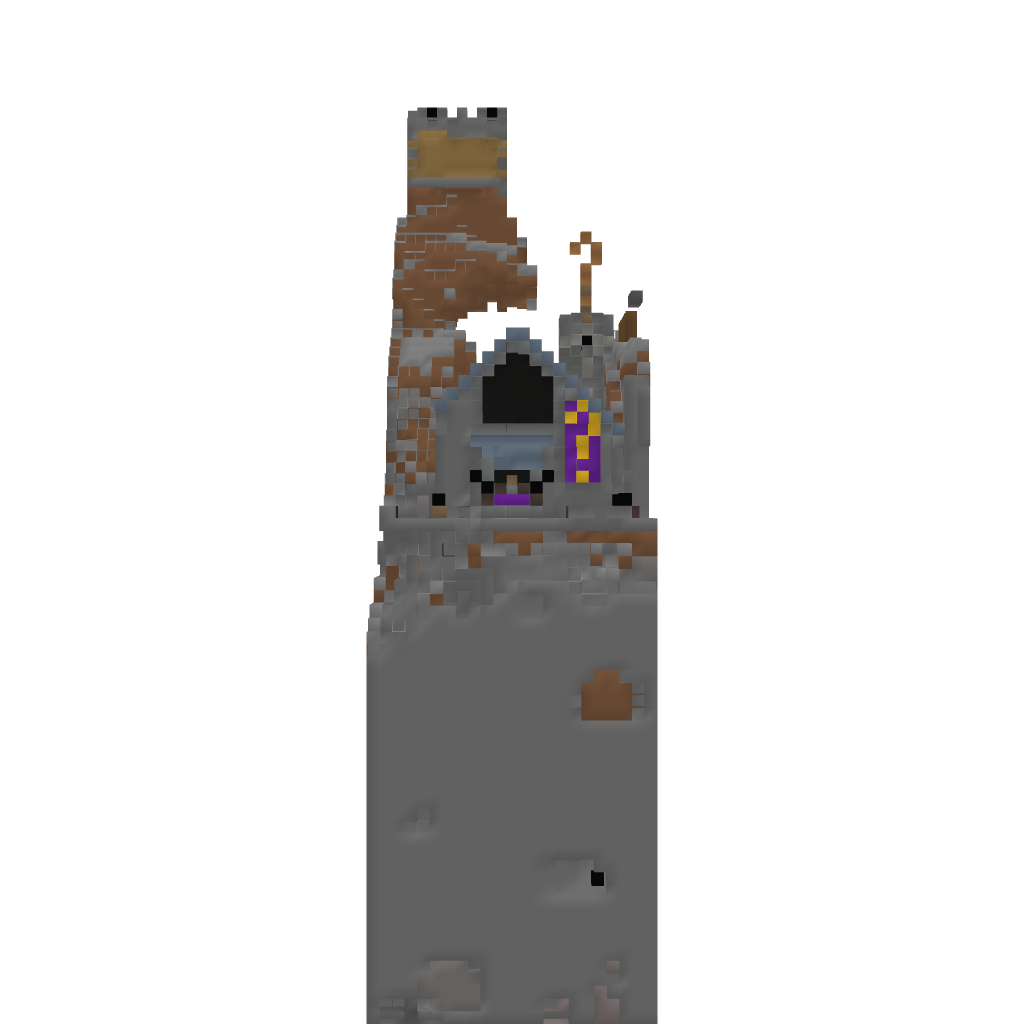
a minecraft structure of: Small lovely church